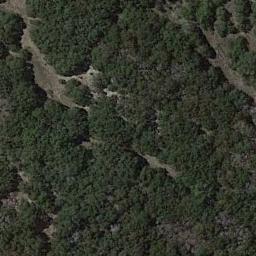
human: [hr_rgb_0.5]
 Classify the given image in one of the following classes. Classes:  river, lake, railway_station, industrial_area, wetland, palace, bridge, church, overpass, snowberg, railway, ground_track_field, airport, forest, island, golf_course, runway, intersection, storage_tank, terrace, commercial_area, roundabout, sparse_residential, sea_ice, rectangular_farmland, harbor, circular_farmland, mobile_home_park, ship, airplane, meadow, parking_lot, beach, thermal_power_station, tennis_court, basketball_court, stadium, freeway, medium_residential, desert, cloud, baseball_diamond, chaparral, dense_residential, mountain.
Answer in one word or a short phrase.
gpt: forest